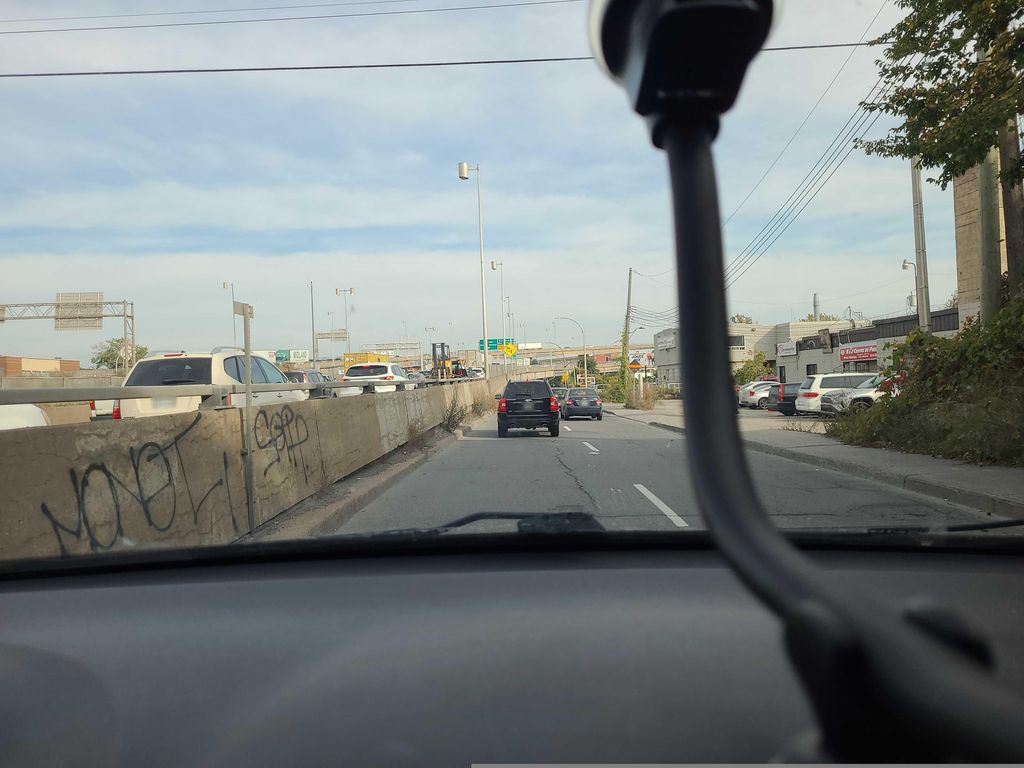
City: montreal